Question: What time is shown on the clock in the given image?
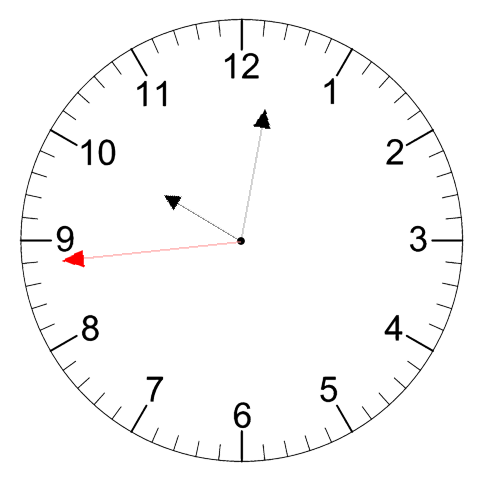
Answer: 10:01:44